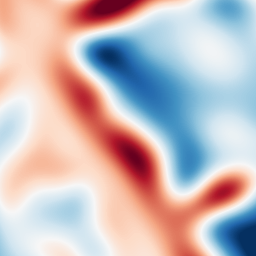
Category: multiscale
Decomposition family: log
Decomposition parameters: sigma: 20
Upsampling method: bspline
Upsampling parameters: scale: 4
Upsampling scale: 4